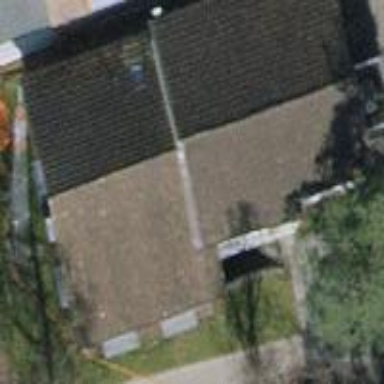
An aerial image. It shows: Building with tiled roof.